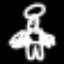
Label: angel